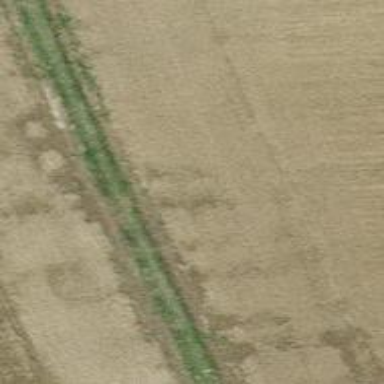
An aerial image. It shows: Grass track with grade3 surface.